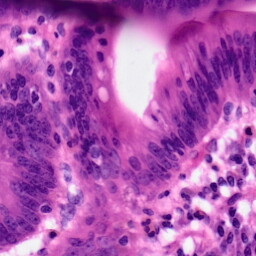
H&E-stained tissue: Pancreatic